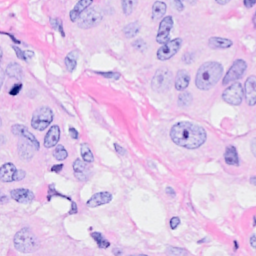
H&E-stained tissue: Breast